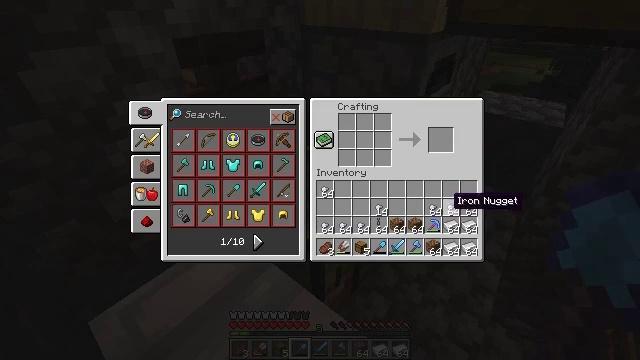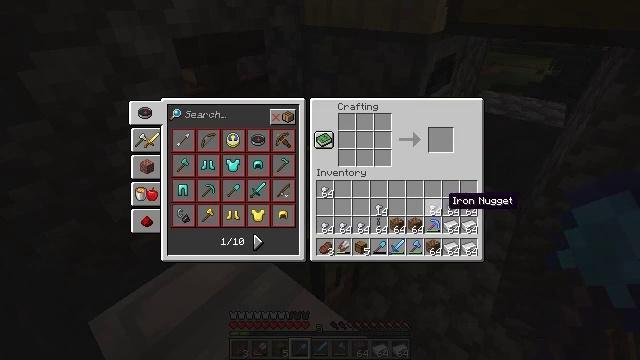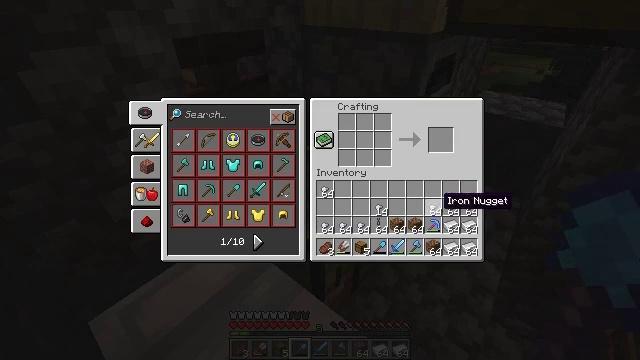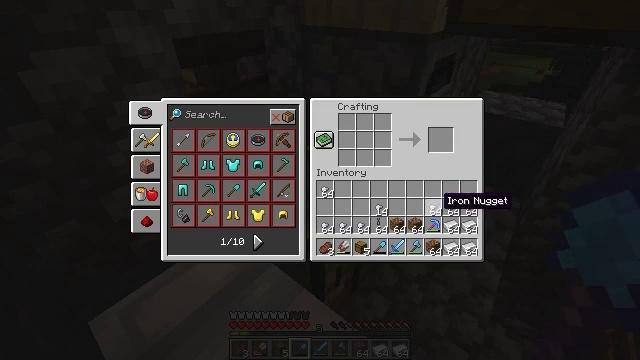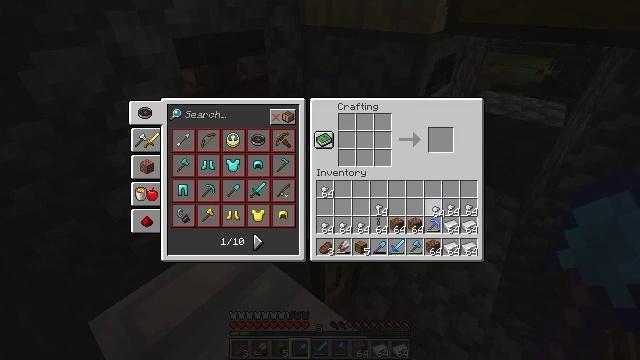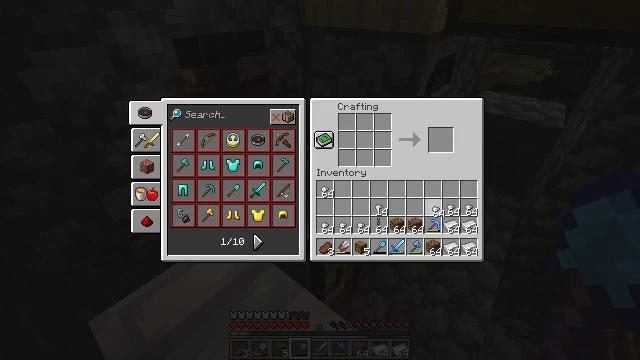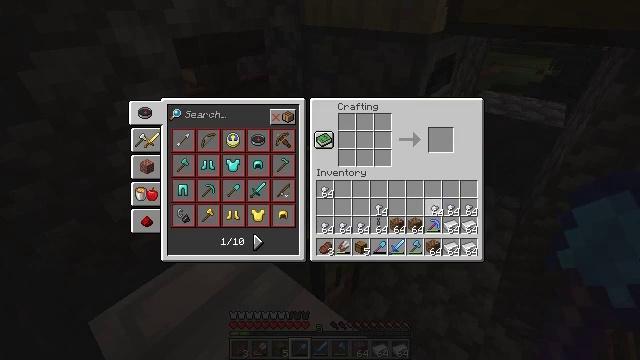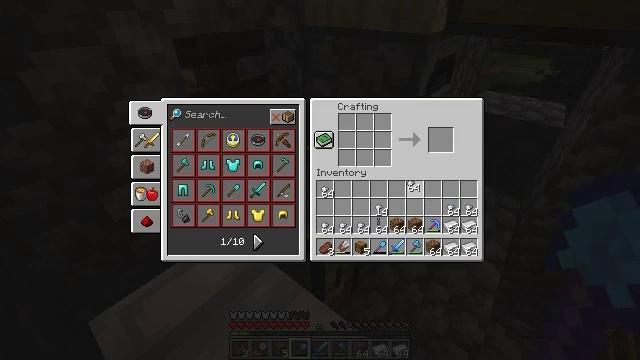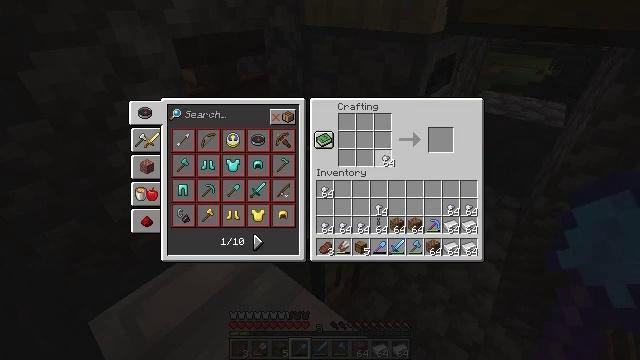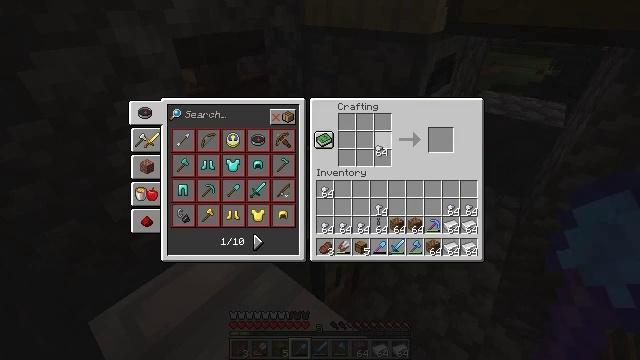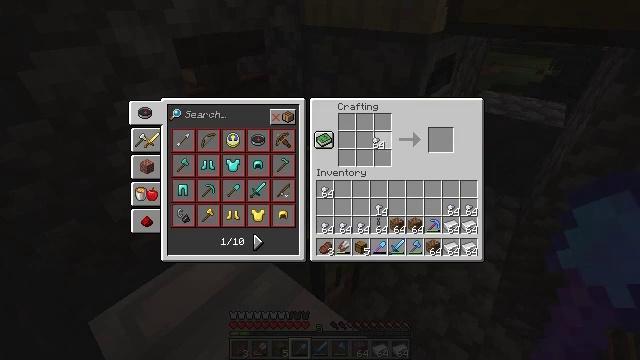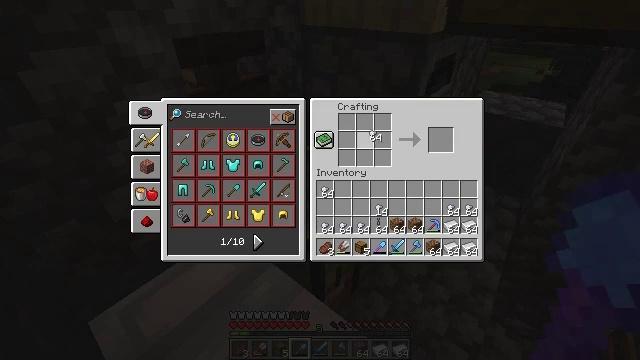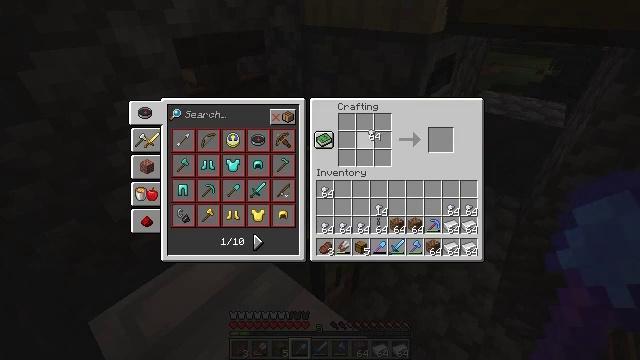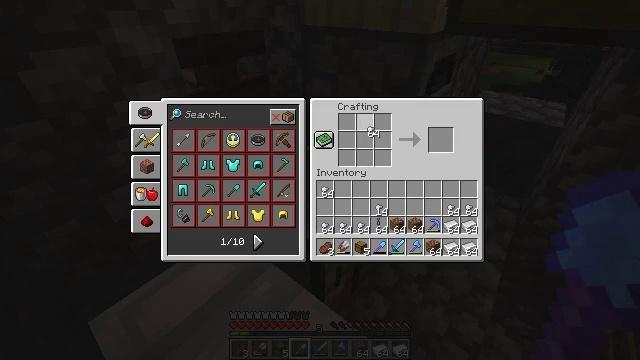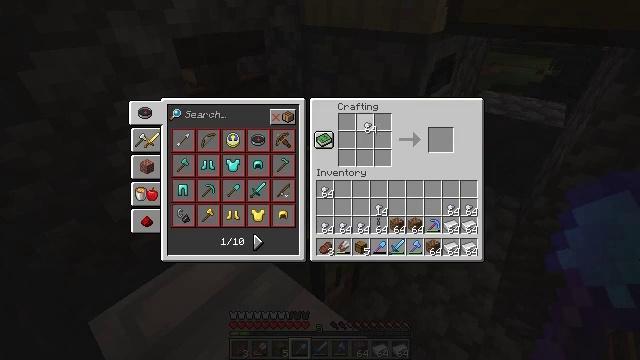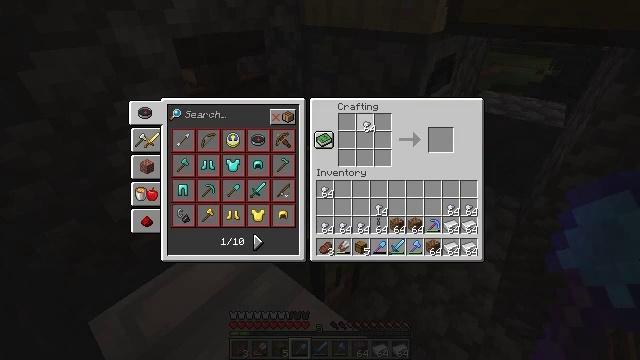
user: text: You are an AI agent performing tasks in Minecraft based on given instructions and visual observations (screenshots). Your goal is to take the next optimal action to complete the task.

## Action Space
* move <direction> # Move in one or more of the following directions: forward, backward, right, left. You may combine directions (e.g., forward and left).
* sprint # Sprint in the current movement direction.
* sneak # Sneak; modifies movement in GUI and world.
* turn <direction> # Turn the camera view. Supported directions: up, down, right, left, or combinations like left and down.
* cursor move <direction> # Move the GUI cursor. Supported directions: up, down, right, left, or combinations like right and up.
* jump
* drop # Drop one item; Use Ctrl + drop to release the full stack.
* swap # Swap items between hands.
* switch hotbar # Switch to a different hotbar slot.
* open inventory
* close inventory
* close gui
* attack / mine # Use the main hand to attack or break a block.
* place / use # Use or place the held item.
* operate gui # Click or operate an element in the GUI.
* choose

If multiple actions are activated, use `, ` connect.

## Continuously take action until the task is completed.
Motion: motion action
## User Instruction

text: Use the crafting table to create a chain.
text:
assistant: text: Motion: no_op
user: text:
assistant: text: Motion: no_op
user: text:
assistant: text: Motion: no_op
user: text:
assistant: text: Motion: operate gui
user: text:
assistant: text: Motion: operate gui
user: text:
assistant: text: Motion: operate gui
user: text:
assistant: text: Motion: cursor move left and up
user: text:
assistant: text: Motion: cursor move left and up
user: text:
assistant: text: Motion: cursor move up
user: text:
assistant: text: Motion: cursor move up
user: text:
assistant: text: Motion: cursor move up
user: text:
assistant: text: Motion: no_op
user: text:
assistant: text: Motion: no_op
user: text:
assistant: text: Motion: no_op
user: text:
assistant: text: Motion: no_op
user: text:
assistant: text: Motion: no_op
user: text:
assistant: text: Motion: no_op
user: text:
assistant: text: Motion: operate gui
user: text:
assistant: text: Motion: operate gui
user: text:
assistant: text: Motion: no_op
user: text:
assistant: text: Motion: no_op
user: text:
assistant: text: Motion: cursor move right
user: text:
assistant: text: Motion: cursor move right and down
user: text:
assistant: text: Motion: cursor move right and down
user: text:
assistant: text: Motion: cursor move right and down
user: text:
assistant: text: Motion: cursor move right and down
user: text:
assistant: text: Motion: cursor move down
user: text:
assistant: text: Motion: no_op
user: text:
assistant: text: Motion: no_op
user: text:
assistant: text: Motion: no_op